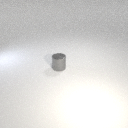
small gray metal cylinder